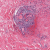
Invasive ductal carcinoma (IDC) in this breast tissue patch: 0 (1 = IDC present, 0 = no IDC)